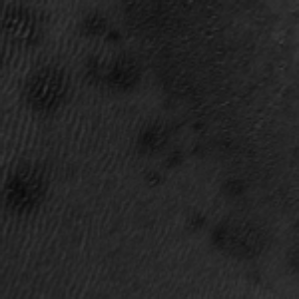
Label: frost